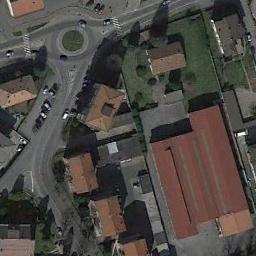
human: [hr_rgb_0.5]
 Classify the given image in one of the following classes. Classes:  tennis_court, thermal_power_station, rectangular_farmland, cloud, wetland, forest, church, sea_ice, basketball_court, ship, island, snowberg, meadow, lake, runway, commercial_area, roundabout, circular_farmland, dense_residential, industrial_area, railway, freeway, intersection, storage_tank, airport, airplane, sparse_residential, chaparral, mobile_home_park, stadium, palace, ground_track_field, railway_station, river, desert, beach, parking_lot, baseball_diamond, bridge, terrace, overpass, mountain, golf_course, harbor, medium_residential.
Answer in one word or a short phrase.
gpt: roundabout